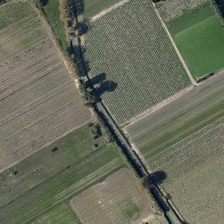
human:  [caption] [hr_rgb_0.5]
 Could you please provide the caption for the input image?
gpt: the farm is divided into different parts of the color .

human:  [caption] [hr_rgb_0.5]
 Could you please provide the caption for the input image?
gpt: the little farm consists of grass and crops .

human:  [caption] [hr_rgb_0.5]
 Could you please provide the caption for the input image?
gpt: some green trees in an almost line are in several pieces of farmlands .

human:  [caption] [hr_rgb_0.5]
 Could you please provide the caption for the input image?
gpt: some green trees in an almost line are in several pieces of farmlands .

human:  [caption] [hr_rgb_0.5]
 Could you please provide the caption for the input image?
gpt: the little farm consists of grass and crops .